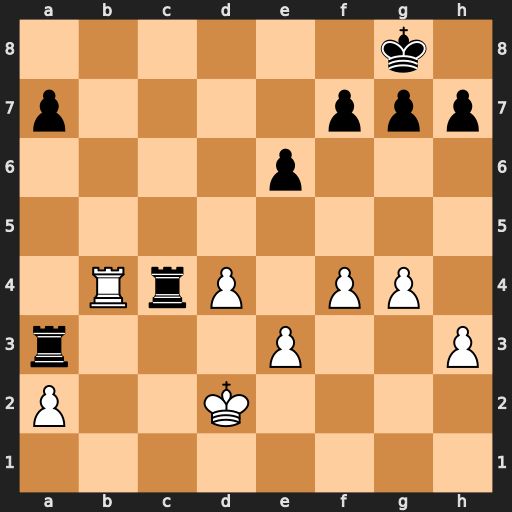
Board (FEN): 6k1/p4ppp/4p3/8/1RrP1PP1/r3P2P/P2K4/8
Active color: w
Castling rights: -
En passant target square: -
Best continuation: Rb8+ Rc8 Rxc8#